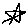
Label: star